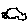
Label: car